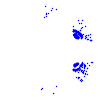
Particle: pion